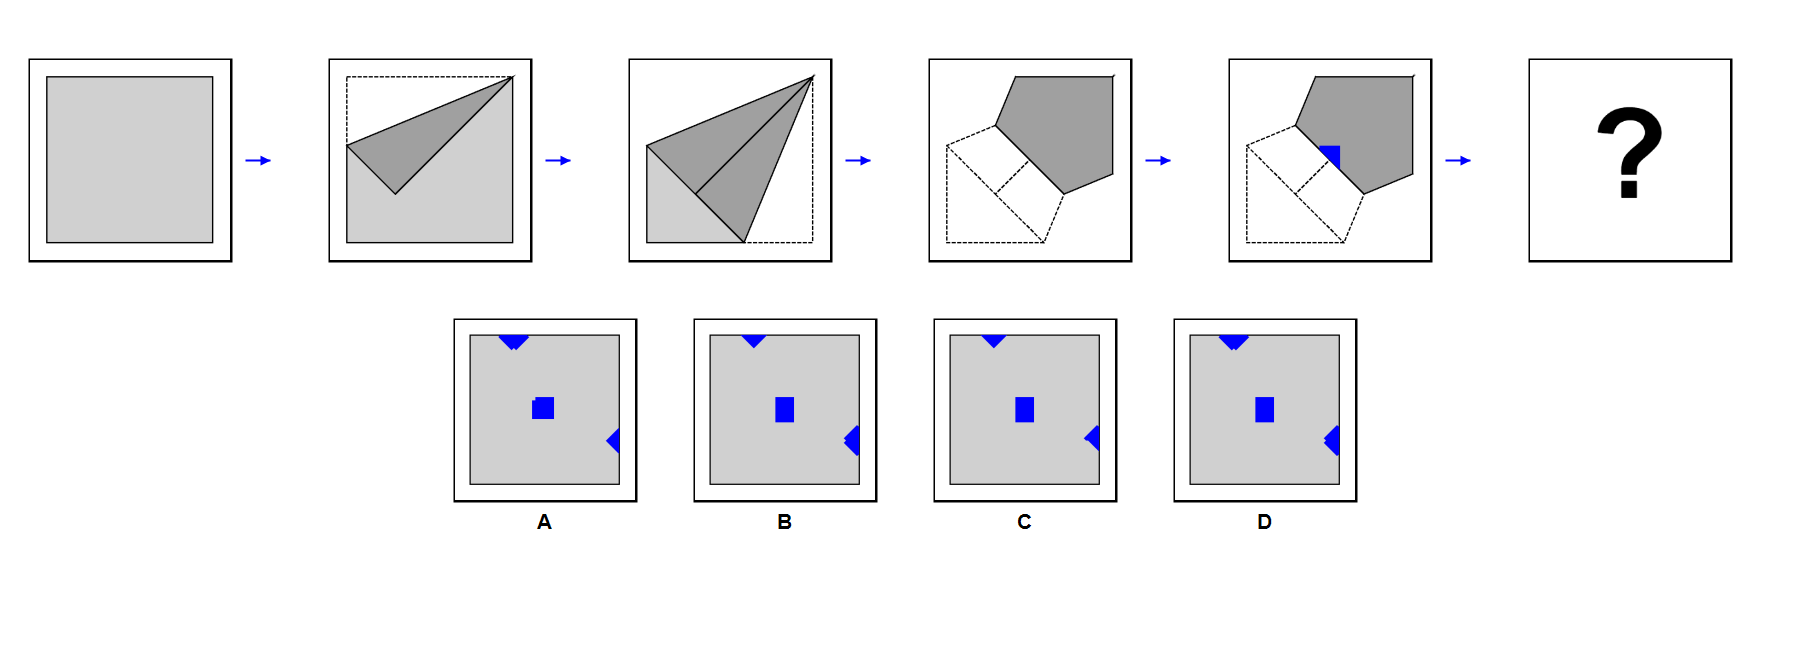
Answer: A